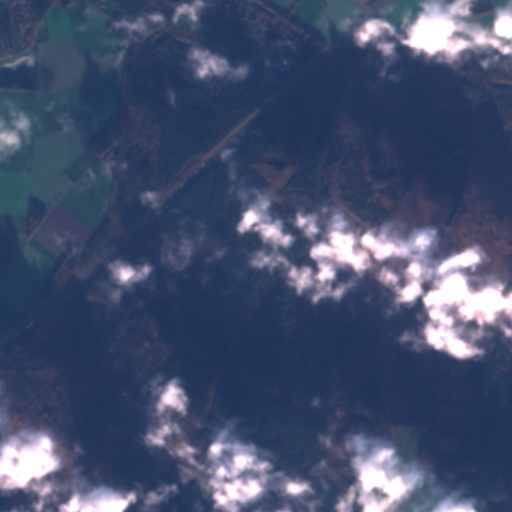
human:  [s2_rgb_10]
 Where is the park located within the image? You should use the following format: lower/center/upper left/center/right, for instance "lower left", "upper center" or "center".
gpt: The park is located in the upper left of the image.
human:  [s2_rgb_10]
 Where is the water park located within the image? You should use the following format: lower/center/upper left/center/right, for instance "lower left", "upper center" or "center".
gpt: The water park is located in the upper center of the image.
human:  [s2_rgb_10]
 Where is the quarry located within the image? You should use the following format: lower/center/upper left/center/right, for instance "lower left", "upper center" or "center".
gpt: There is no quarry in the image.